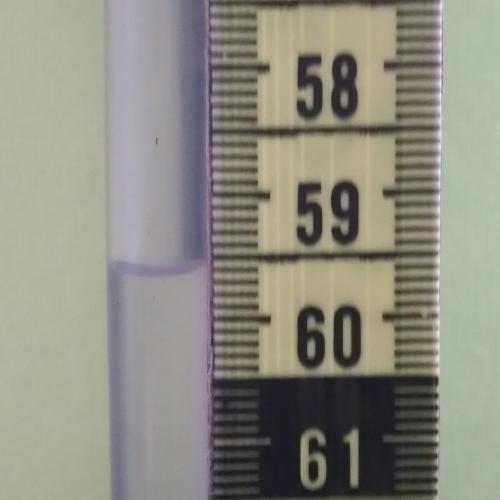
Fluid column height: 59.6 cm